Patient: sex M, age 35
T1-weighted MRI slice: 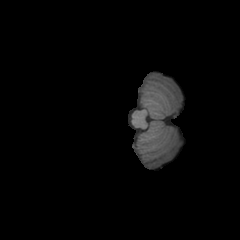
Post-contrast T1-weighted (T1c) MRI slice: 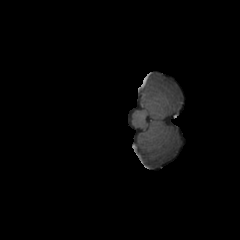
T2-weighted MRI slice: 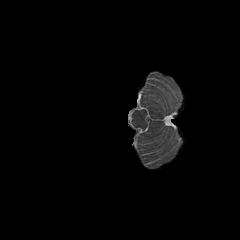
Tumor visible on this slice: no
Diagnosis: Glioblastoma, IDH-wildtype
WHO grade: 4